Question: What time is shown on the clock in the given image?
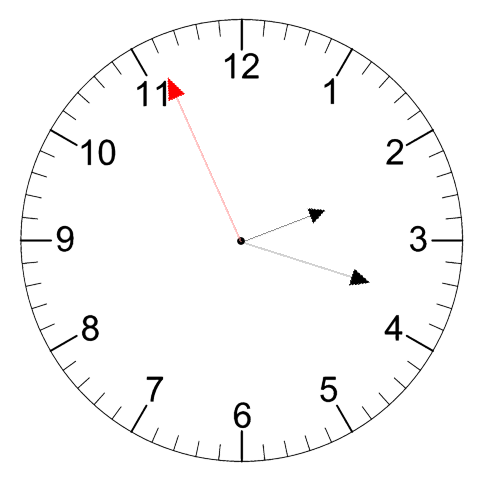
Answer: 02:17:56